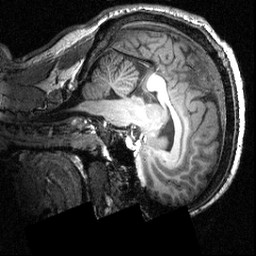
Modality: T1w
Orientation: sagittal
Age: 23
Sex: male
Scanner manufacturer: siemens
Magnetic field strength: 3.951 T
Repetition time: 1.5 s
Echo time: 0.00335 s